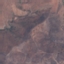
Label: HerbaceousVegetation